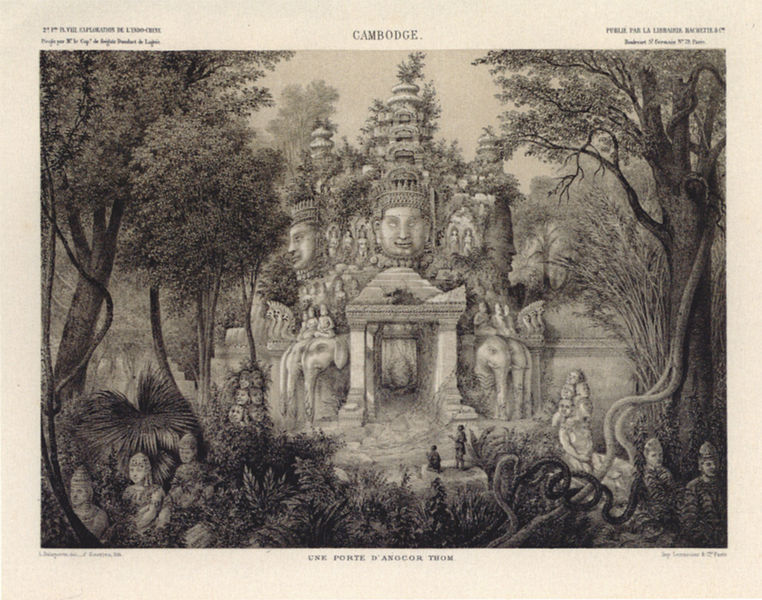
Titel: Une Porte d'Angkor Thom
Künstler: Louis Delaporte
Standort: Bonn
Institution: Universitäts- und Landesbibliothek
Schlagwörter: baum, blätter, gott, himmel, laub, mann, wasser, baumstämme, bäume, landschaft, menschen, see, teich, ufer, äste, frau, grau, köpfe, licht, nase, säulen, zeichnung, gebäude, tiere, gesichter, architektur, augen, gesicht, bild, baumstamm, natur, schilf, zweige, büsche, pflanzen, krone, ohren, wald, krug, statue, schrift, ansicht, grafik, besucher, figuren, stämme, ornamente, farn, plastik, exotisch, tor, foto, eingang, ruine, lichtung, asien, budda, druck, radierung, stich, illustration, asiatisch, schlange, volk, beten, china, portal, karte, skulpturen, statuen, hellgrau, götter, urwald, palmen, lianen, tempel, heiligtum, gottheit, indien, pagode, baäume, bauen, monument, tempelanlage, elefant, elefanten, rüssel, pfalnzen, farne, bauschmuck, dschungel, baume, ureinwohner, regenwald, pilger, liane, fernost, buddhismus, hinduismus, indisch, shiva, inka, idol, buddha, djungel, porte, kambodscha, fesicht, honduismus, um, kambotscha, tor#, ankor wat, kamodscha, cambodge, ancor, angkor, fanasy